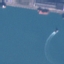
Label: SeaLake